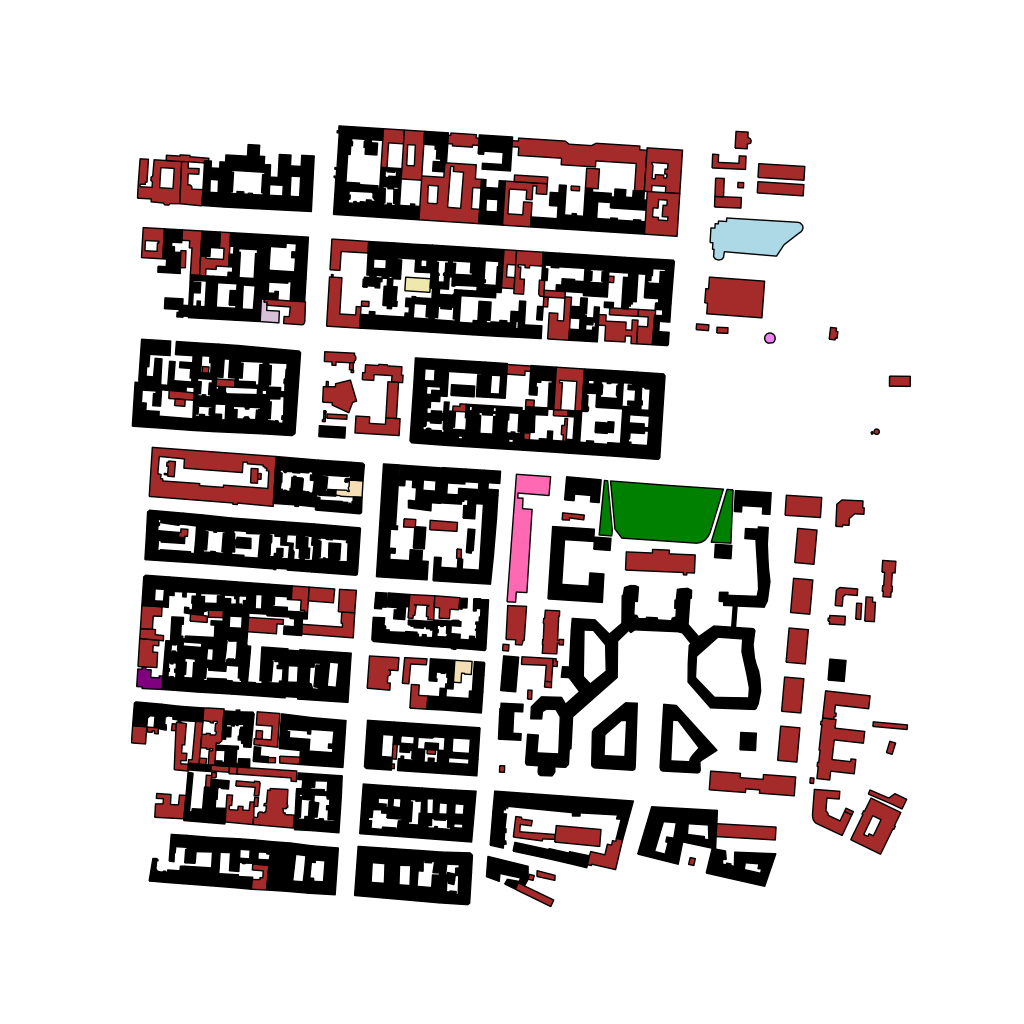
Tags: overhead vector_map, business, industrial, recreation, residential, special, historical, modern, soviet, high_rise, individual_rise, low_rise, medium_rise, density_1, Building, Cafe, Facility, Hotel, Kinder, Park, Polyclinic, Rink, Uni, Ythsport, 1.0 km²